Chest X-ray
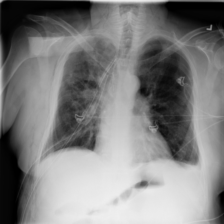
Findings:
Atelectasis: negative
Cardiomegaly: negative
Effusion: positive
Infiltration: negative
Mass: negative
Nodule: negative
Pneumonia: negative
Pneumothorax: negative
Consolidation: negative
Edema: negative
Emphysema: negative
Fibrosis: negative
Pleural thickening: negative
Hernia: negative